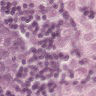
Metastatic tissue present: yes